Question: I'm using <URL> or not.
But in validation the result are always:

Anyone knows what is my problem?
'''
<body>
<form id="myform">
<label for="field">Required, minimum 3(Other) or 9(PT): </label>
<input type="text" class="left" id="field" name="field"/>
<br/>
<select class="form-control" id="country" name="country">
<option value="0">-- Choose Country --</option>
<option value="BE">Belgium </option>
<option value="BR">Brazil </option>
<option value="ES">Spain </option>
<option value="FR">France </option>
<option value="NL">Dutch </option>
<option selected="selected" value="PT">Portugal </option>
</select>
<br/>
<input type="submit" value="Validate!"/>
</form>
</body>
'''
'''
jQuery.validator.setDefaults({
debug: true,
success: "valid"
});
$("#myform").validate({
rules: {
field: {
required: true,
number: {
depends: function () {
return !($('select[name="country"]').val() != 'PT');
}
},
minlength: {
depends: function () {
var country = $('select[name="country"]').val();
if (country == 'PT') {
return 9;
} else {
return 3;
}
}
},
maxlength: {
depends: function () {
var country = $('select[name="country"]').val();
if (country == 'PT') {
return 9;
} else {
return 50;
}
}
}
}
}
});
'''
<URL>
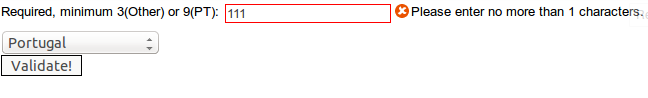
Answer: Answer Updated.
I have made some changes, removed 'depends'.
Here is the updated fiddle. <URL>
'''
$("#myform").validate({
rules: {
field: {
required: true,
number: function () {
return !($('select[name="country"]').val() != 'PT');
},
minlength: function () {
var country = $('select[name="country"]').val();
if (country == 'PT') {
return 9;
} else {
return 3;
}
},
maxlength: function () {
var country = $('select[name="country"]').val();
if (country == 'PT') {
return 9;
} else {
return 50;
}
}
}
}
});
'''